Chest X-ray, PA view. Patient: 46 years old, sex M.
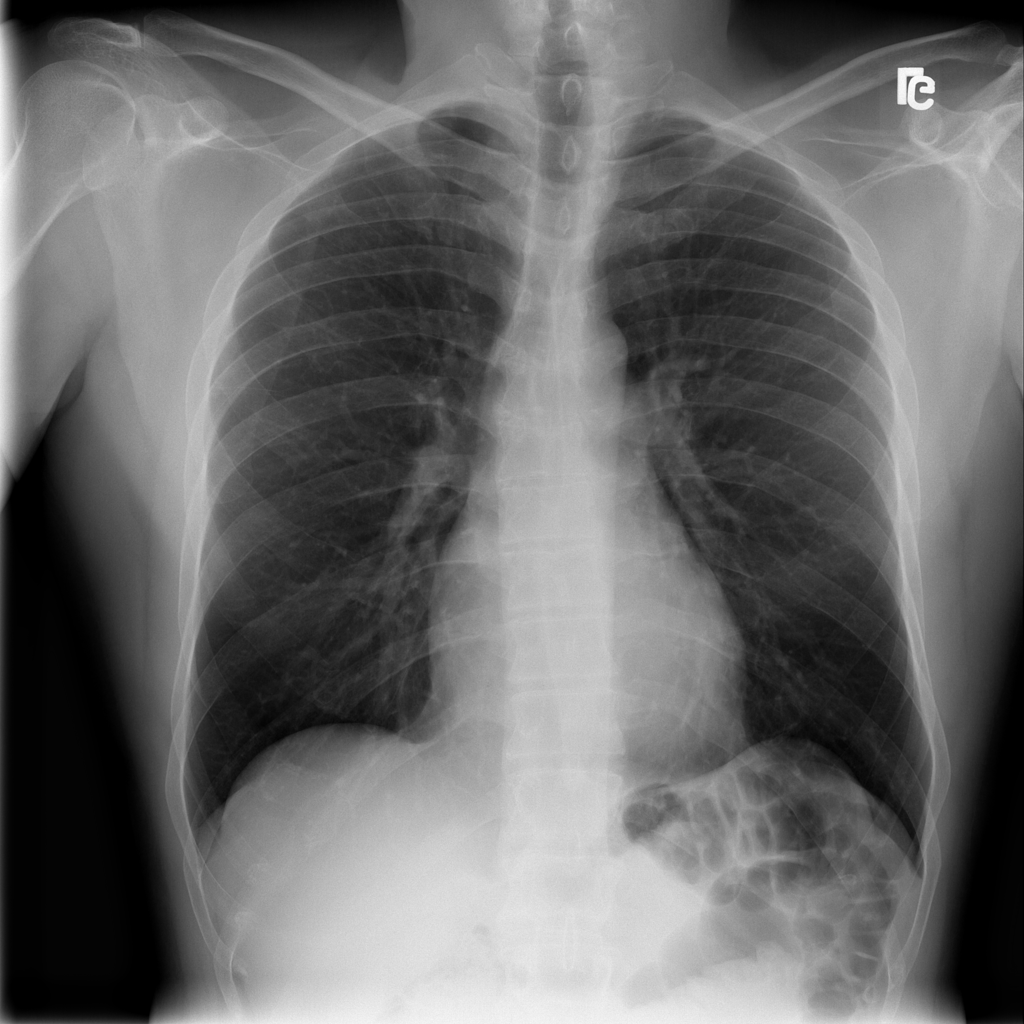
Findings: No Finding